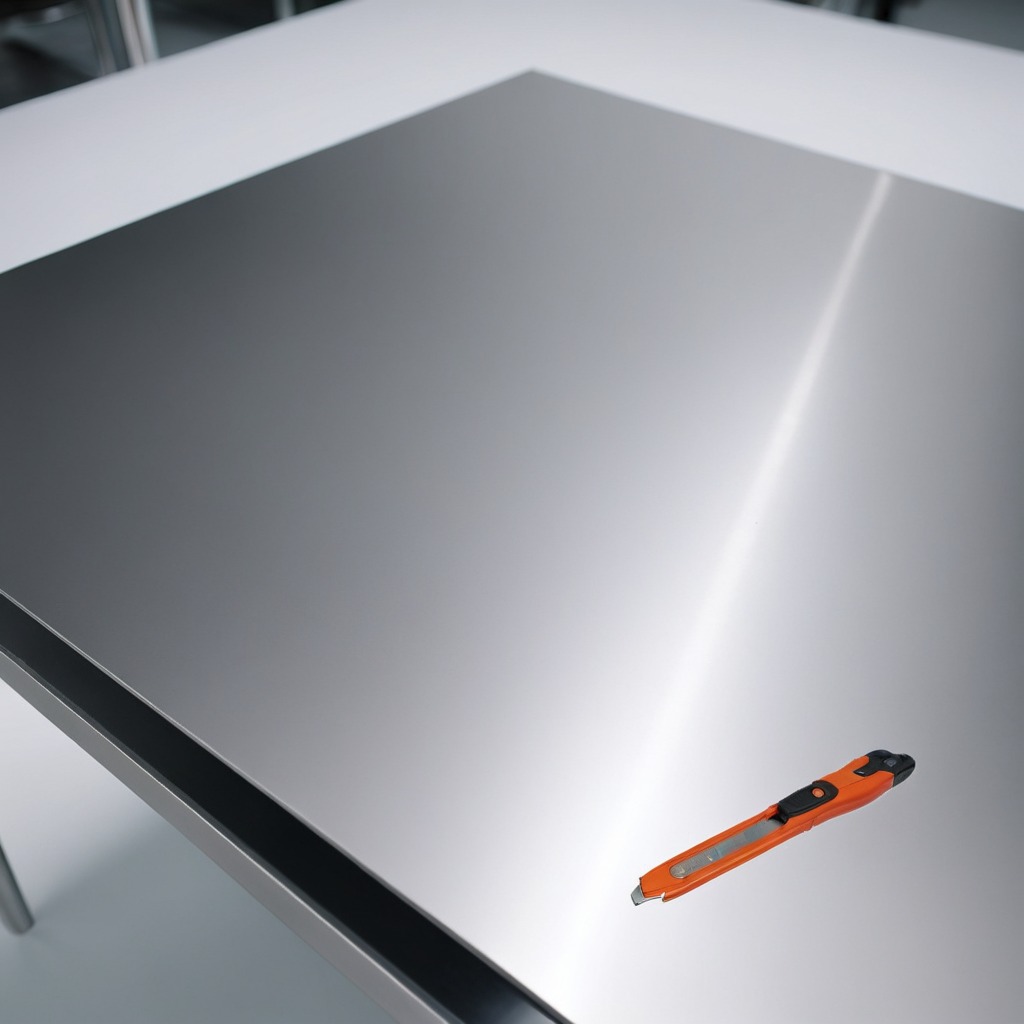
A utility knife is lying on the stainless steel table in a high-end prototyping lab.